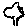
Label: tree